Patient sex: F
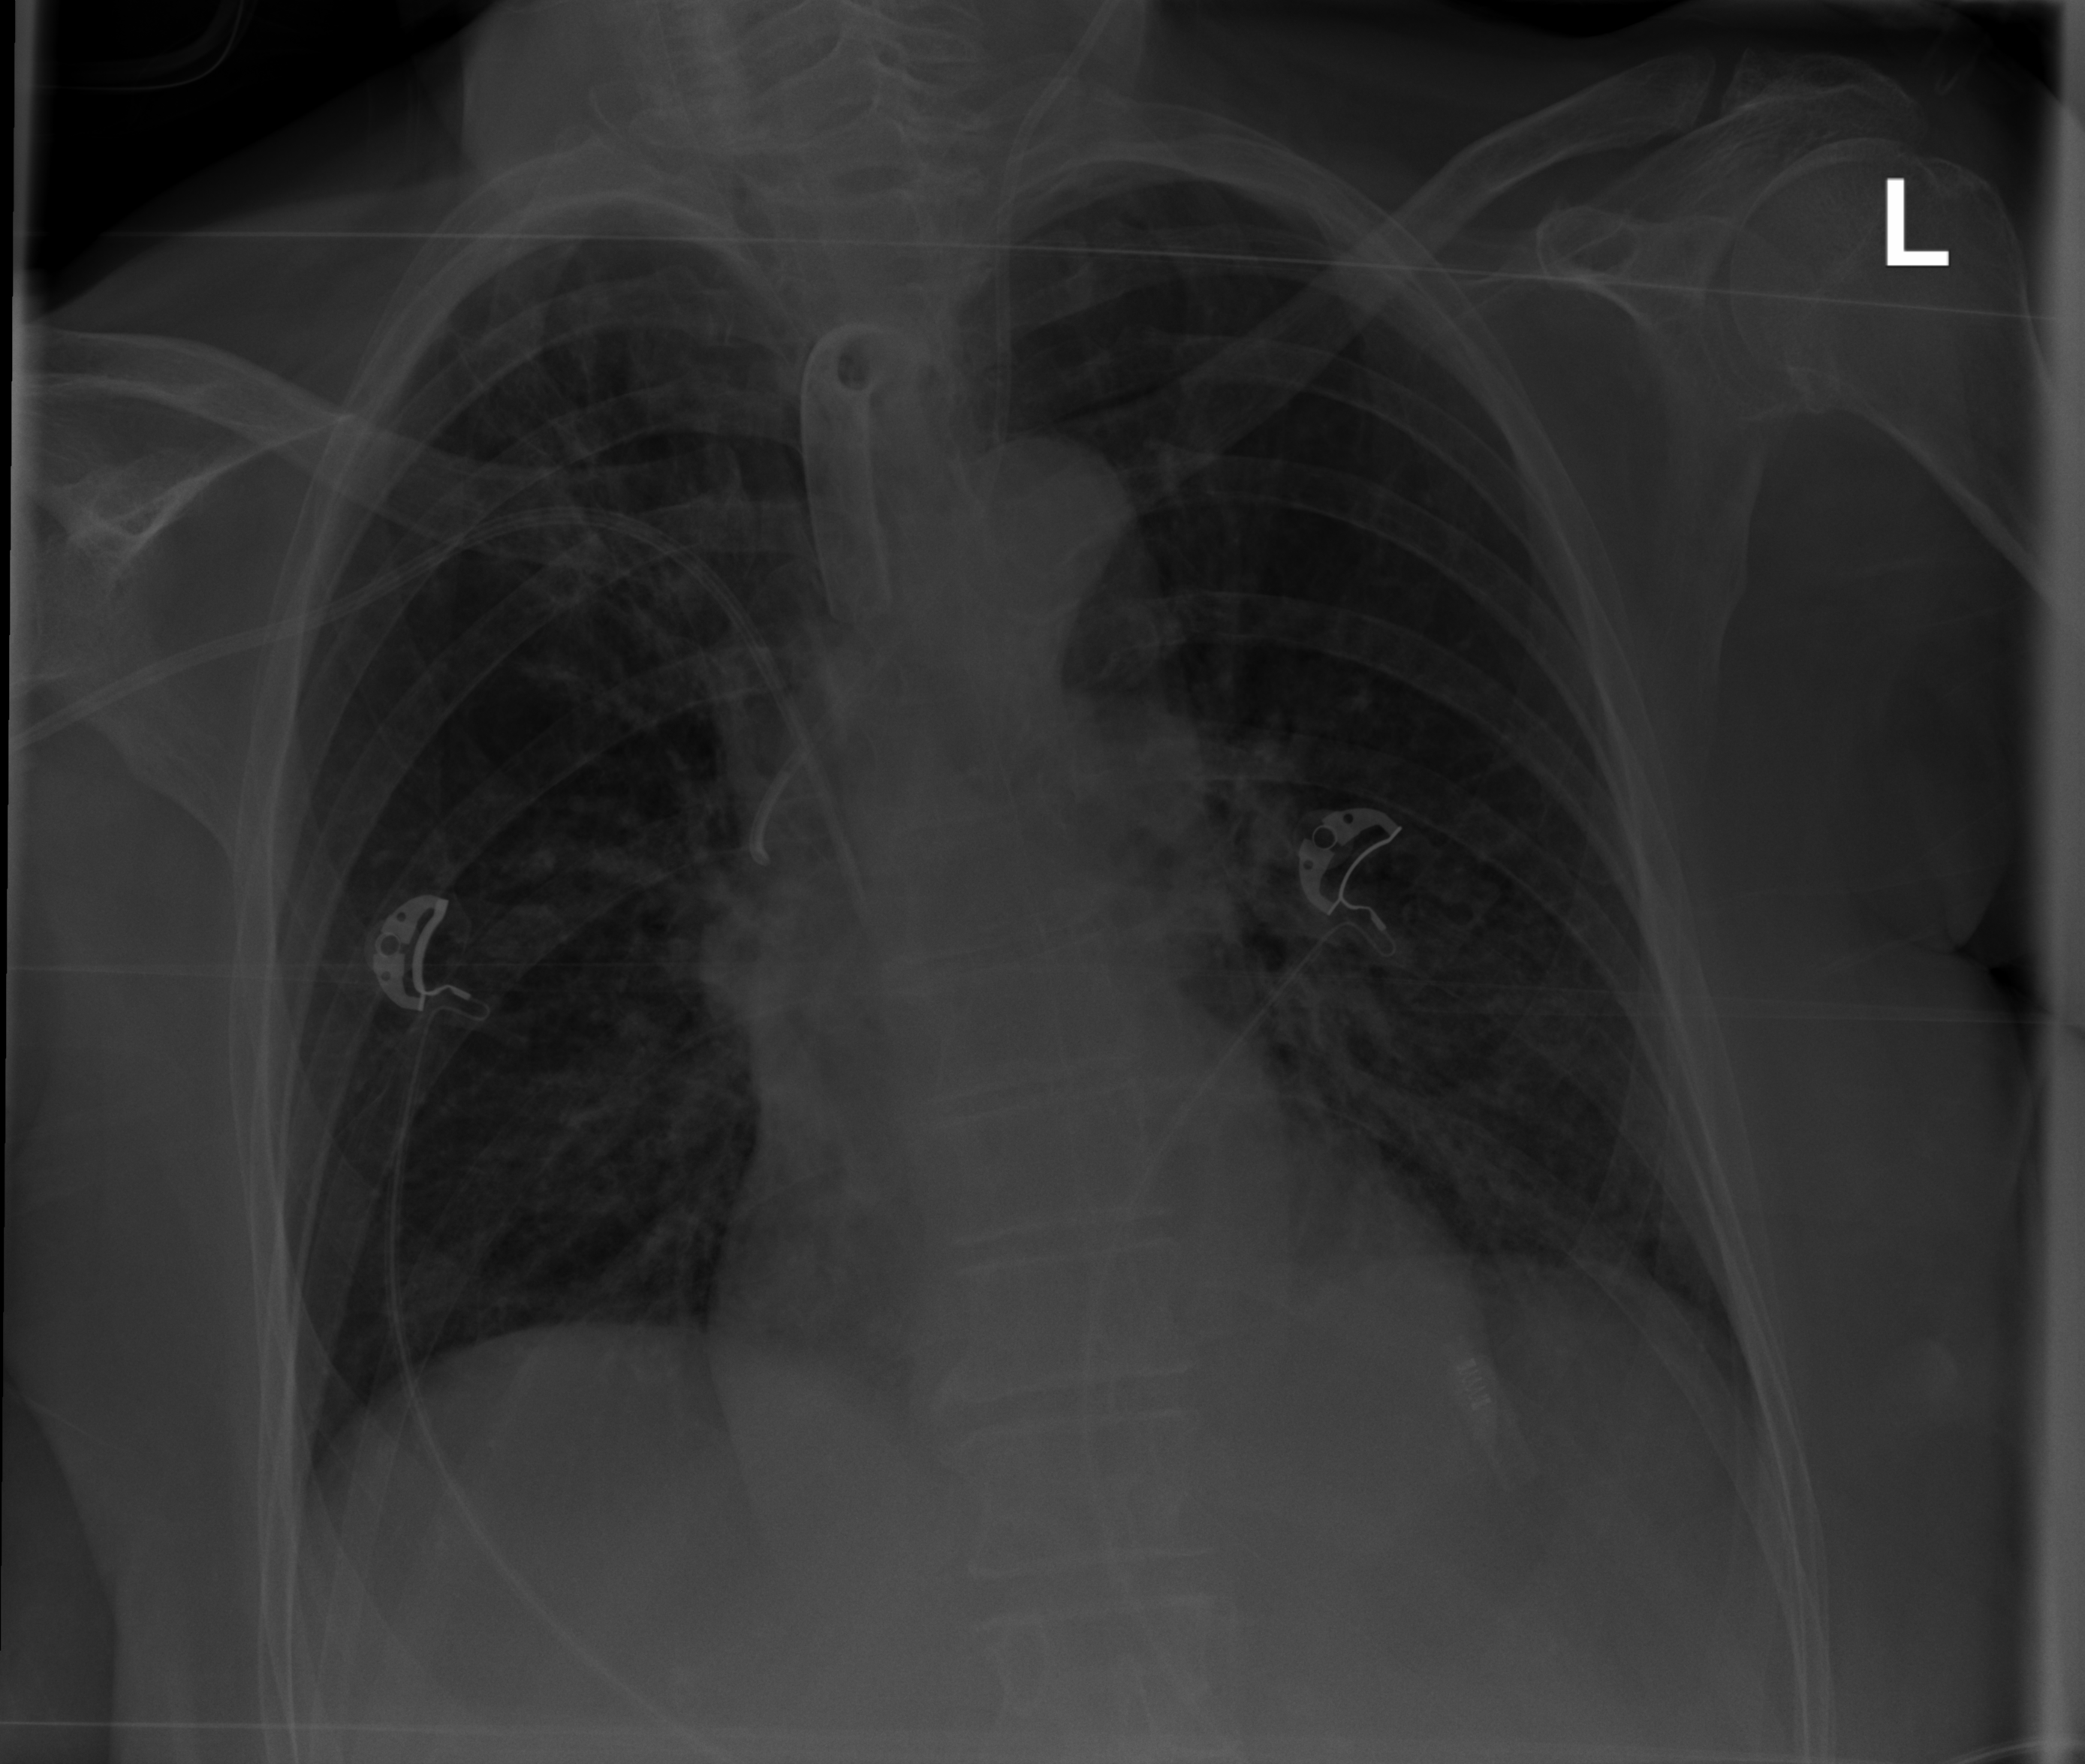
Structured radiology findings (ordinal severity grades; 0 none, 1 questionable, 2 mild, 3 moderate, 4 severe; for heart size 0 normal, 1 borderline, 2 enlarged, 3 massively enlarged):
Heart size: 0
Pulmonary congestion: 1
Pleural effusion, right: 0
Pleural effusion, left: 0
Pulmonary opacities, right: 0
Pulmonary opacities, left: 0
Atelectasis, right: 0
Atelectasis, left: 0